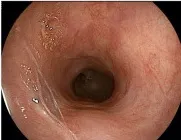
Esophagogastroduodenoscopy findings. At the age of 1 year and 9 months. White arrow, ulcer; black arrowheads, esophageal stricture.
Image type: endoscopy (gi_endoscopy)